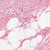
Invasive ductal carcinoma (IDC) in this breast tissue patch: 0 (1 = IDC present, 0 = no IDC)